Question: In next DIV tag there is php code to echo "$statuslist" variable
'''
<div id="statusarea">
<?php echo $statuslist;?>
</div>
'''
and code below is showing what "$statuslist" does content. The first element is DIV element, but the browser is displaying "a" tag. Also then before first child DIV there is another "a" tag. Which I can not understand where is coming from. Check the link below to see the example image. Where is "a" tag coming from?
'''
$statuslist .= '<div id="status_'.$statusid.'" class="status_boxes" onclick="reply_click(event)">
<div style="border-style:none; border-radius:5px; background-color:'.$userColor.'" >
<b>Posted by <a href="user.php?u='.$author.'">'.$author.'</a> '.$postdate.':</b>
'.$statusDeleteButton.' <br />'.$data.'</div>'.$status_replies.'</div>';
'''

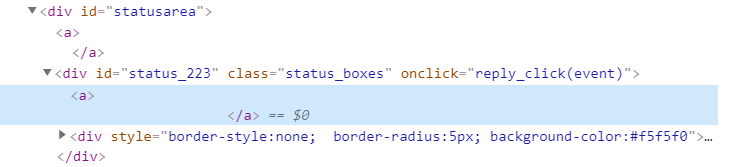
Answer: You're assigning with '.=', so that HTML is appended to whatever is already in '$statuslist'. Presumably something earlier in the code did
'''
$statuslist = '<a>
</a>';
'''
If this should start a new value instead of adding to the previous value, change '.=' to '='.